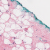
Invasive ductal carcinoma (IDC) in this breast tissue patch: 0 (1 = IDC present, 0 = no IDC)